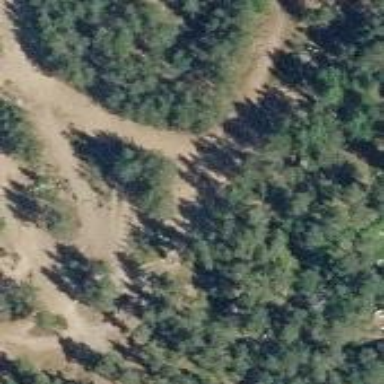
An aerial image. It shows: Disc golf hole.